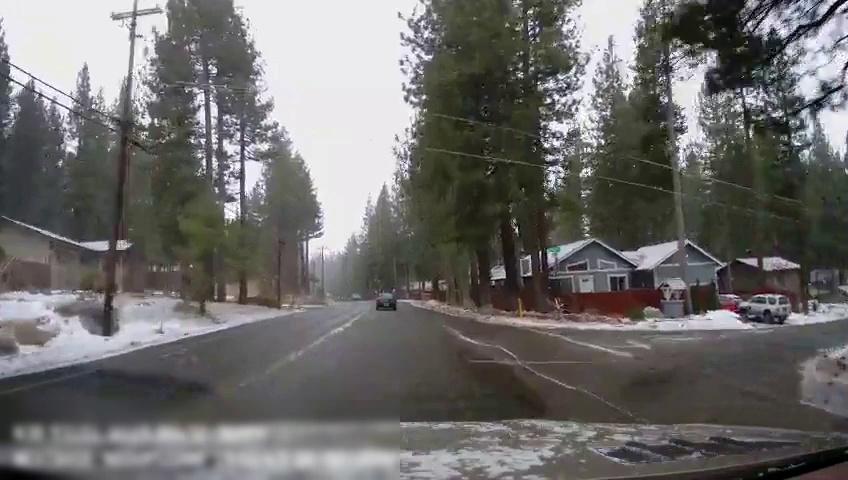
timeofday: Day
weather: Snowy
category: Drivable Space
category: Vehicles | SUV
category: Vehicles | SUV
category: Vehicles | SUV
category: Lanes | Current Lane
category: Lanes | Current Lane